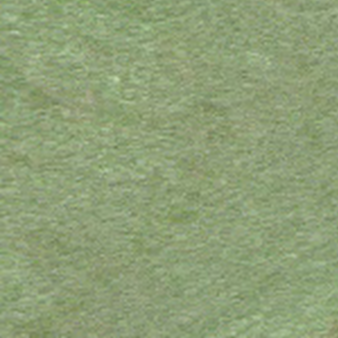
Label: other